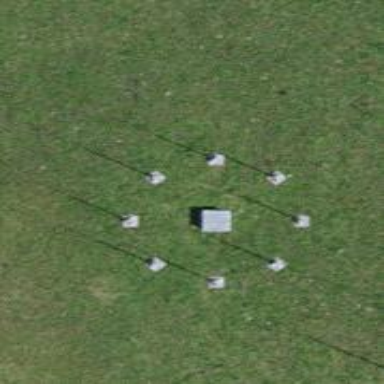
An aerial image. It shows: Antenna made by man.